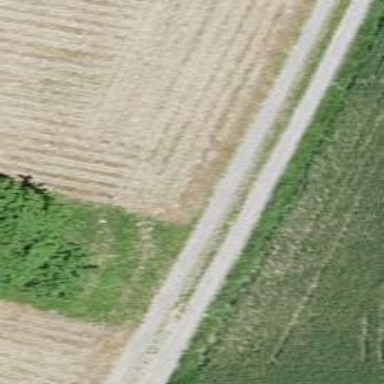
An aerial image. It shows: Gravel track with grade2 tracktype.